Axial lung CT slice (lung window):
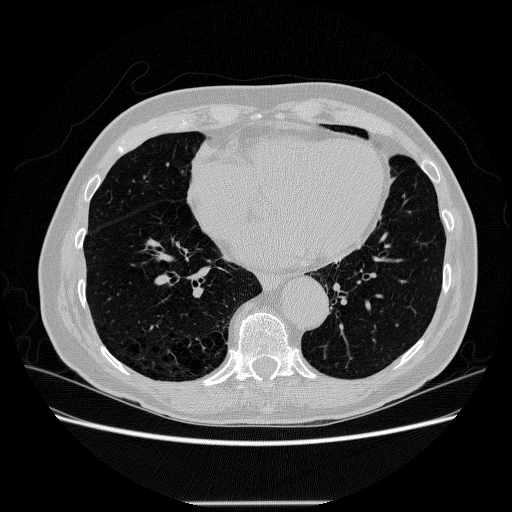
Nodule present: no